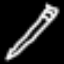
Label: pencil